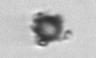
Label: bead